Question: I try to user to change my javascript variables by using like Firebug

'''
var a = 1;
$('button').on('click',function(){
$('div').html(a);
});
'''
My site allowed to change variables by Firebug, WHY ?
After I did a demo on Fiddle (<URL>, That I just to know why Fiddle change variables by Firebug.
Can someone expain me pls...
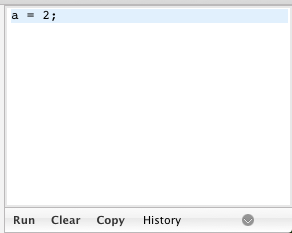
Answer: Javascript runs on the client, and many browsers allow you to change javascripts, not just the variable values, but also inserting or deleting lines etc...
For this reason, you should always sanitize incoming data on the server side, even if it is coming from your own website..
In general, you should only consider javascript as a means to improve the UI and user's experience, but never as a means to validate, secure pages or do important business logic.
<URL>